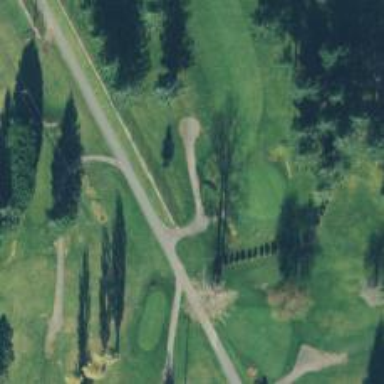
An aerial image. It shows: Pathway for golfing.